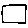
Label: square